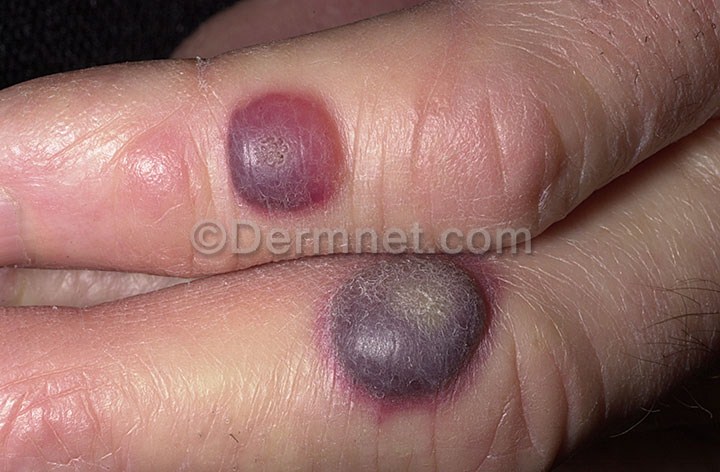
Disease: Warts Molluscum and other Viral Infections